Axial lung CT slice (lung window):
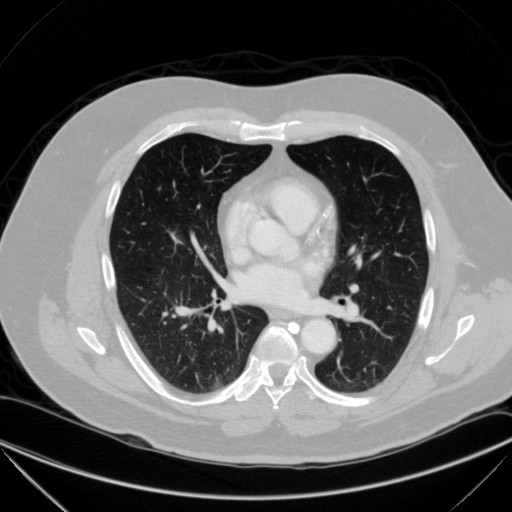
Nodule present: yes
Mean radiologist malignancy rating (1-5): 3.25